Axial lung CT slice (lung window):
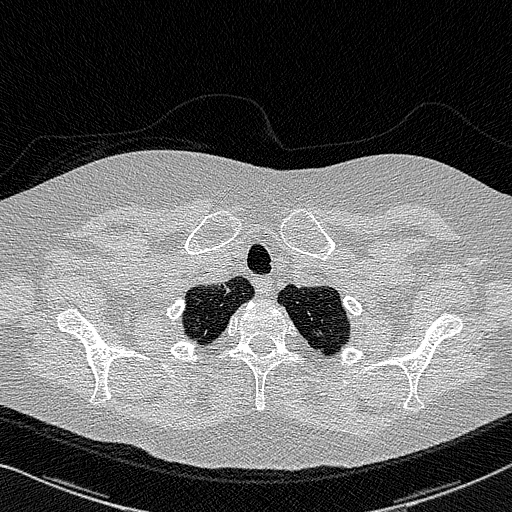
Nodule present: no